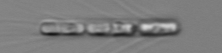
Label: Chaetoceros_subtilis